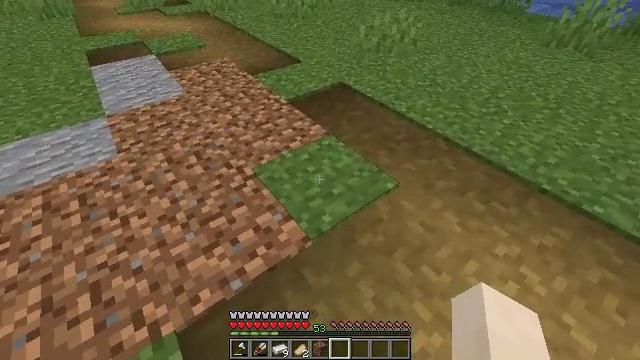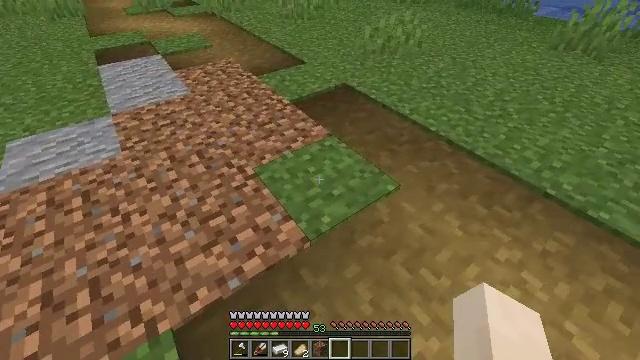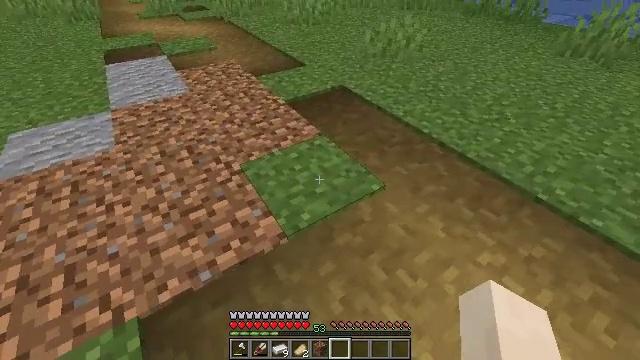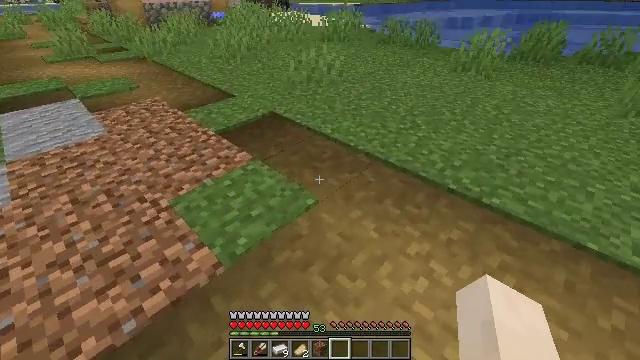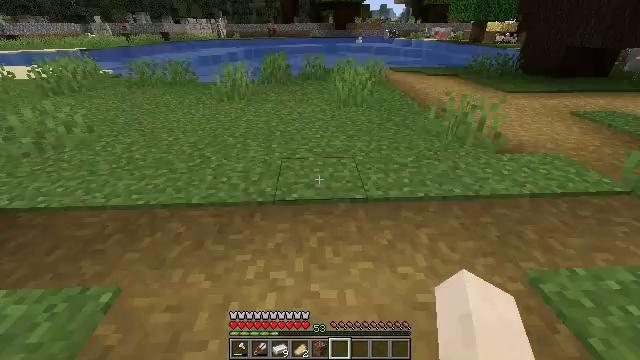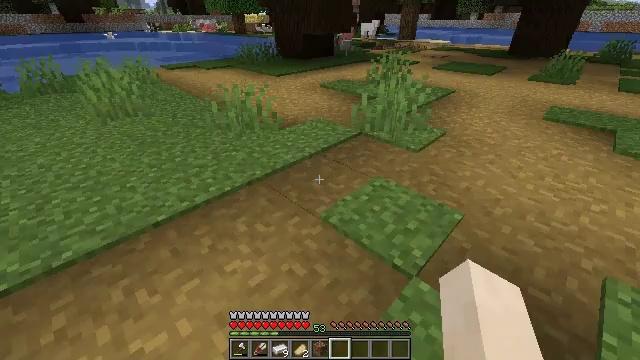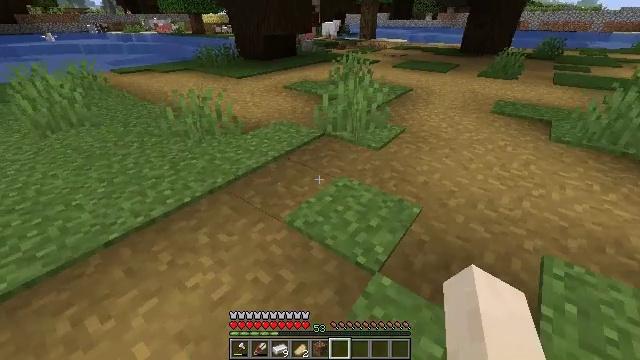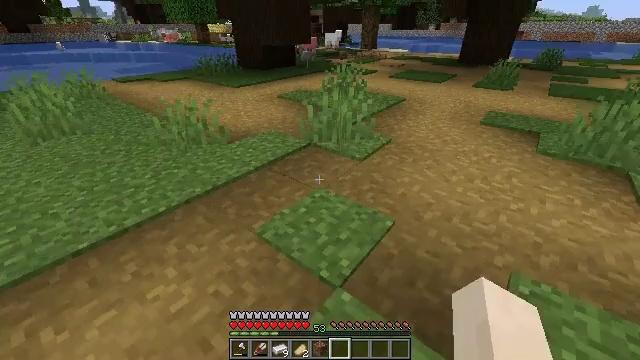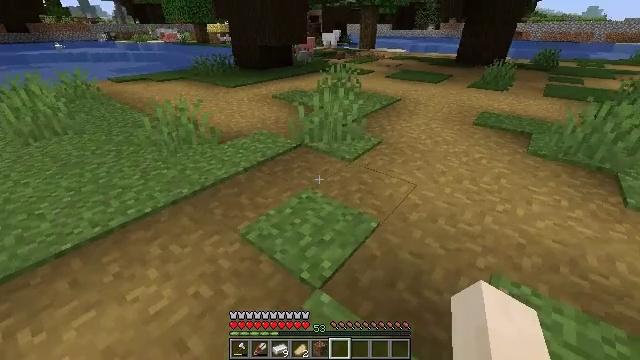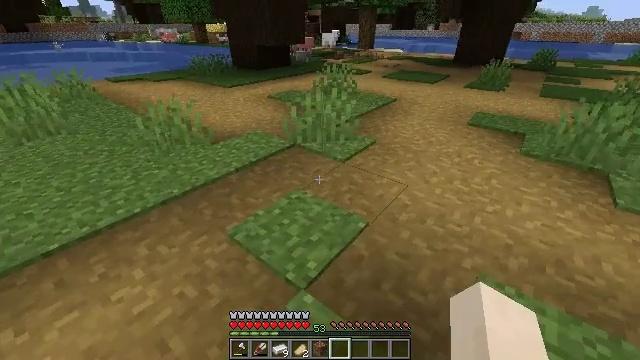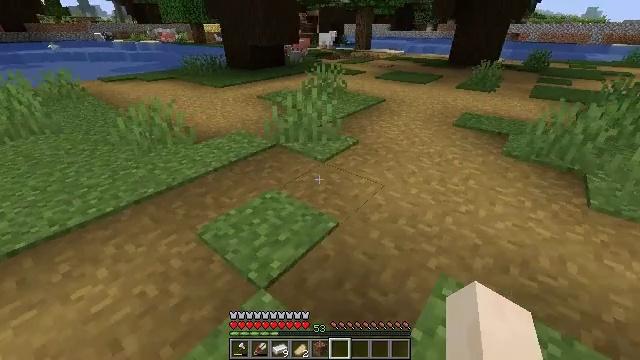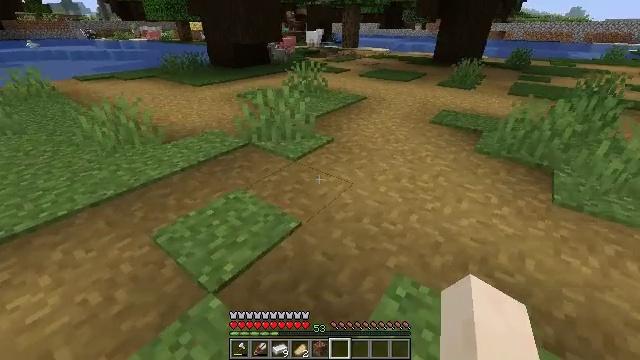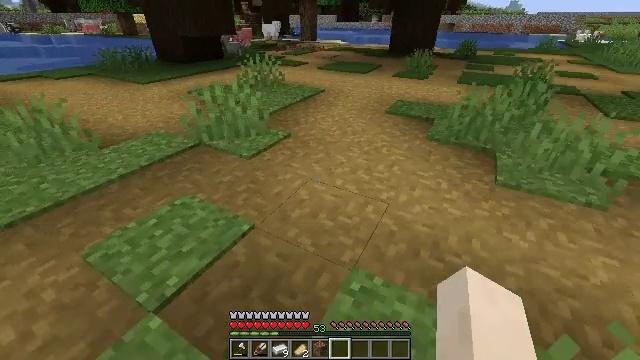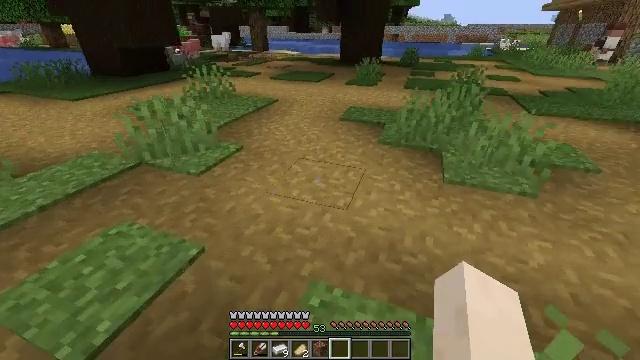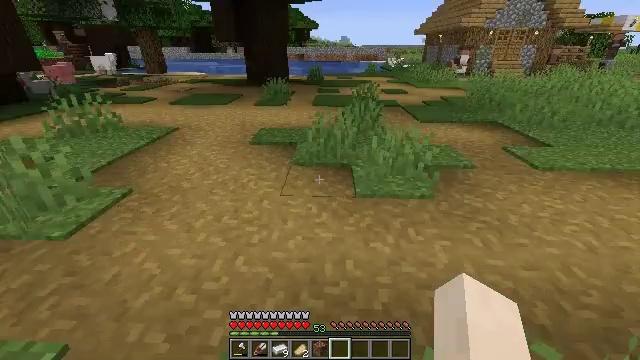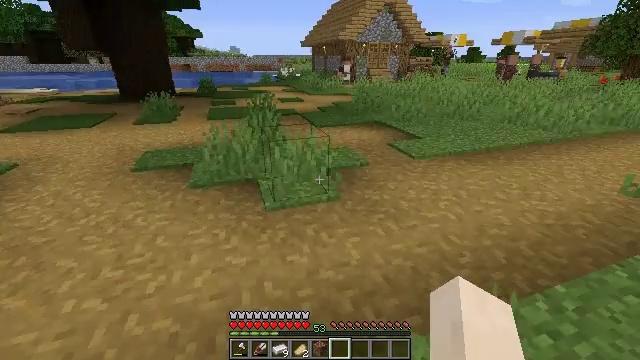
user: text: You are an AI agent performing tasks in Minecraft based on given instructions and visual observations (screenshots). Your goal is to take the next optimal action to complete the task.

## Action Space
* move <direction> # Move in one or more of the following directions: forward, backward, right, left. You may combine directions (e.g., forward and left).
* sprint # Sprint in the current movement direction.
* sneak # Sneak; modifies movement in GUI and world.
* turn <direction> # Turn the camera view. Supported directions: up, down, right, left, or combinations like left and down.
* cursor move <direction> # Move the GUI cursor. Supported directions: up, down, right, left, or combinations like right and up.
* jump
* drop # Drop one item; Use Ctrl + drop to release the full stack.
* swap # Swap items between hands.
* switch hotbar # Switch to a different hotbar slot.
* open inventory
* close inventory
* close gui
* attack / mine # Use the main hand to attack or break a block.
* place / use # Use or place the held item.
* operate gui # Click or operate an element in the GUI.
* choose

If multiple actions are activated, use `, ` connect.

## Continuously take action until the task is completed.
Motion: motion action
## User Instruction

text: Make a crossbow in the crafting table.
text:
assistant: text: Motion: move right, turn left
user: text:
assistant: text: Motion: move back and move right, turn left and up
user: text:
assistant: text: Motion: move back and move right, turn right and up
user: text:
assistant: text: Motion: move back and move right, turn right and up
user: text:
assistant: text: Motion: move back and move right, turn right and down
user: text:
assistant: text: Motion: move right, turn right
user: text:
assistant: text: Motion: move right, turn left and up
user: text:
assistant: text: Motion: move right
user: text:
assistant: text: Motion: move right
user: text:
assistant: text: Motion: move right
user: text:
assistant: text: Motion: move forward and move right, turn right
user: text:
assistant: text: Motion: move forward and move right, turn right and down
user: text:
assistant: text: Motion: move forward and move right, turn right and up
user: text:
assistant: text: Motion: move forward and move right, turn right and up
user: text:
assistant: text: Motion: move forward and move right, turn right and up
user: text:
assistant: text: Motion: move forward and move right, turn right
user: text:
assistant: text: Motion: move forward and move right, turn right
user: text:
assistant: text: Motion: move forward and move right
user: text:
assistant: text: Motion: move forward and move right
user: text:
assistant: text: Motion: move forward
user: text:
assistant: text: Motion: move forward
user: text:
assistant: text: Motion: move forward, turn right and up
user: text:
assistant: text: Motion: move forward, turn right and up
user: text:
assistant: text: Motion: move forward, turn right and up
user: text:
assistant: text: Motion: move forward, turn right
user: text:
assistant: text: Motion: move forward
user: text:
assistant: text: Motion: move forward
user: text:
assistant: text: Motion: move forward
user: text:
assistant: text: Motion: move forward
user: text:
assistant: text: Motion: move forward